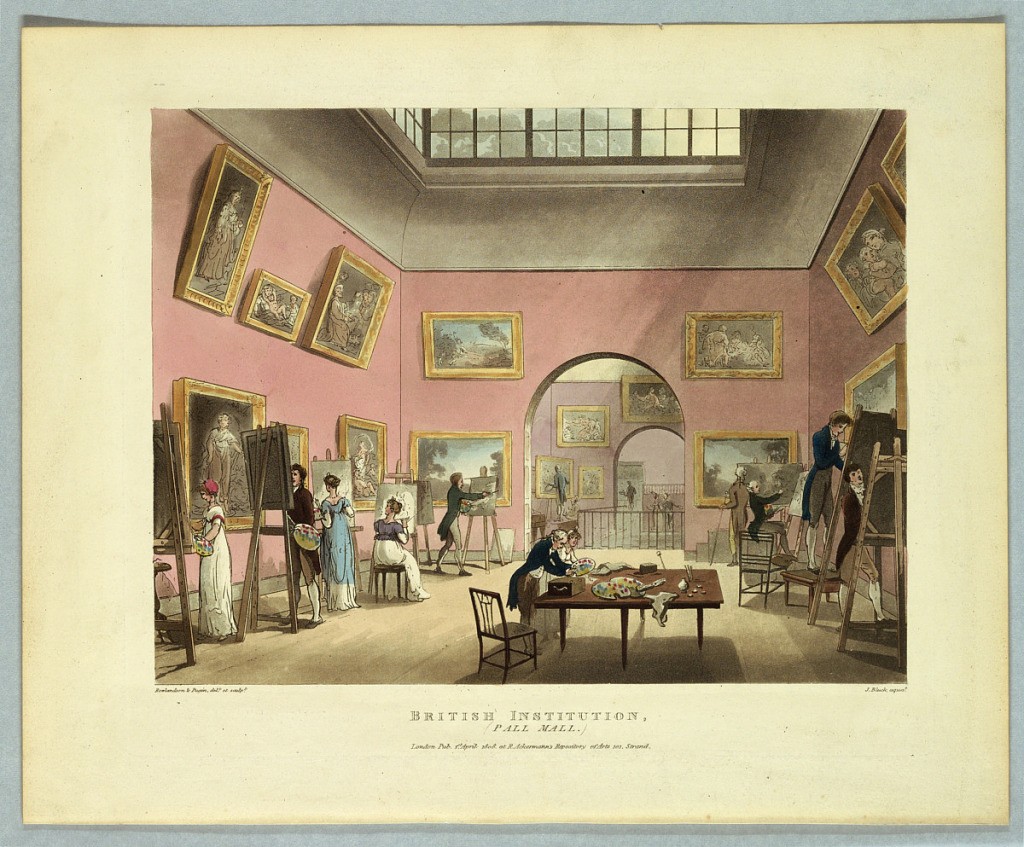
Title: British Institution, Pall Mall, from "Ackermann's Repository"
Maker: Thomas Rowlandson, British, 1756–1827
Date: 1808
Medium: Aquatint, brush and watercolors on paper
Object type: Print
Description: Room hung with paintings; two other rooms beyond. In center, a table with paint and palettes; men and women at easels, working. Title, artists', and publisher's names below.